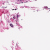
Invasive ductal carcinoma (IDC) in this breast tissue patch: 0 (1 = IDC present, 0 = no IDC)